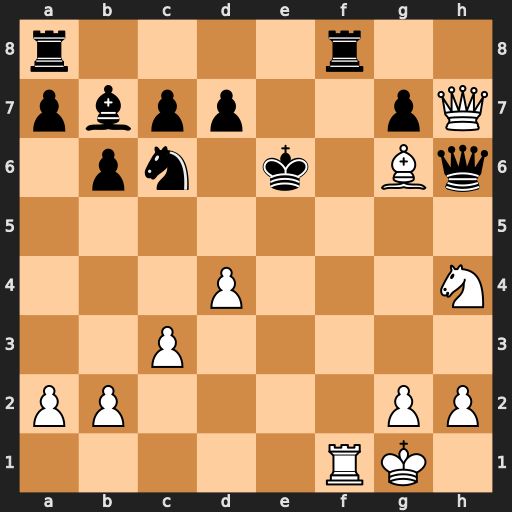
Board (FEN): r4r2/pbpp2pQ/1pn1k1Bq/8/3P3N/2P5/PP4PP/5RK1
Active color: w
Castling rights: -
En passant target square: -
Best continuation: Bf7+ Rxf7 Qe4+ Kd6 Rxf7